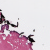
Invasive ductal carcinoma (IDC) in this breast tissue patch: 0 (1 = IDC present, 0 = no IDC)